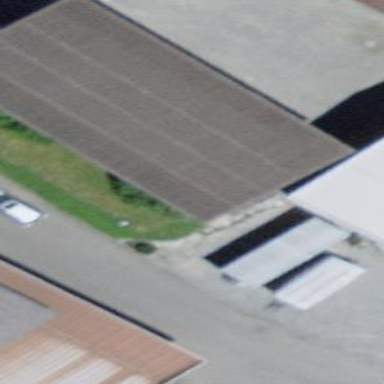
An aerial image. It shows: Warehouse building.